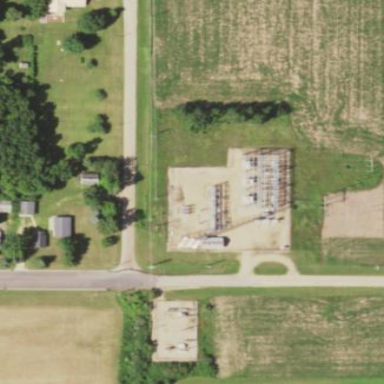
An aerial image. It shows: Substation surrounded by fence.